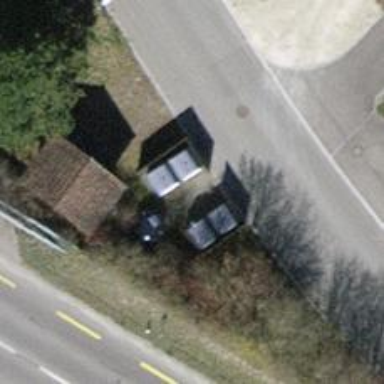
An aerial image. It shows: Recycling container at amenity designated for recycling.